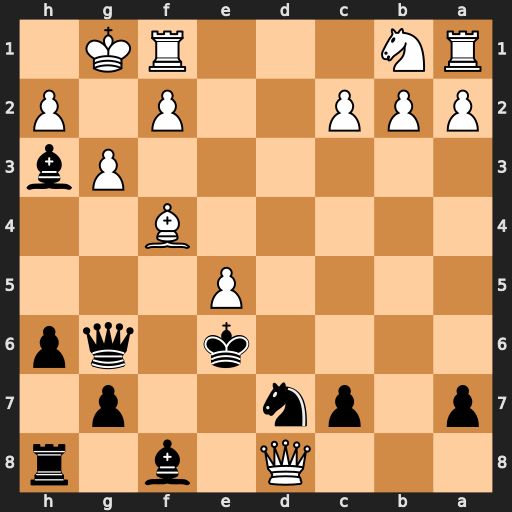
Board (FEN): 3Q1b1r/p1pn2p1/4k1qp/4P3/5B2/6Pb/PPP2P1P/RN3RK1
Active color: b
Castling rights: -
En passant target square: -
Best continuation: Qe4 Qe8+ Be7 Qg6+ Qxg6